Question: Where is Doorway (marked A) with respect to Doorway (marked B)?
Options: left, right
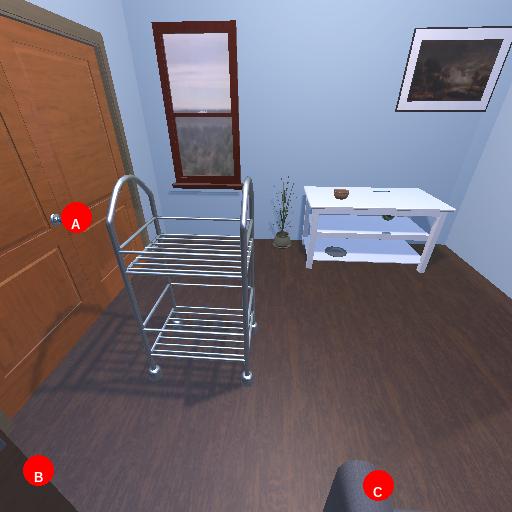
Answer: left